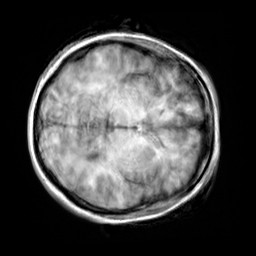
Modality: T1w
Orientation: axial
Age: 39
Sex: female
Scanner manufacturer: siemens
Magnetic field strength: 3 T
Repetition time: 2.3 s
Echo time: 0.00303 s